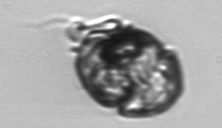
Label: Proterythropsis